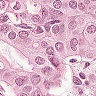
Metastatic tissue present: yes